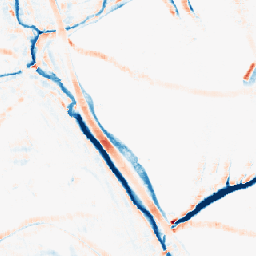
Category: morphological
Decomposition family: morphological_square
Decomposition parameters: operation: average
size: 10
Upsampling method: nearest
Upsampling parameters: scale: 8
Upsampling scale: 8